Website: macys
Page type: customer-info-address
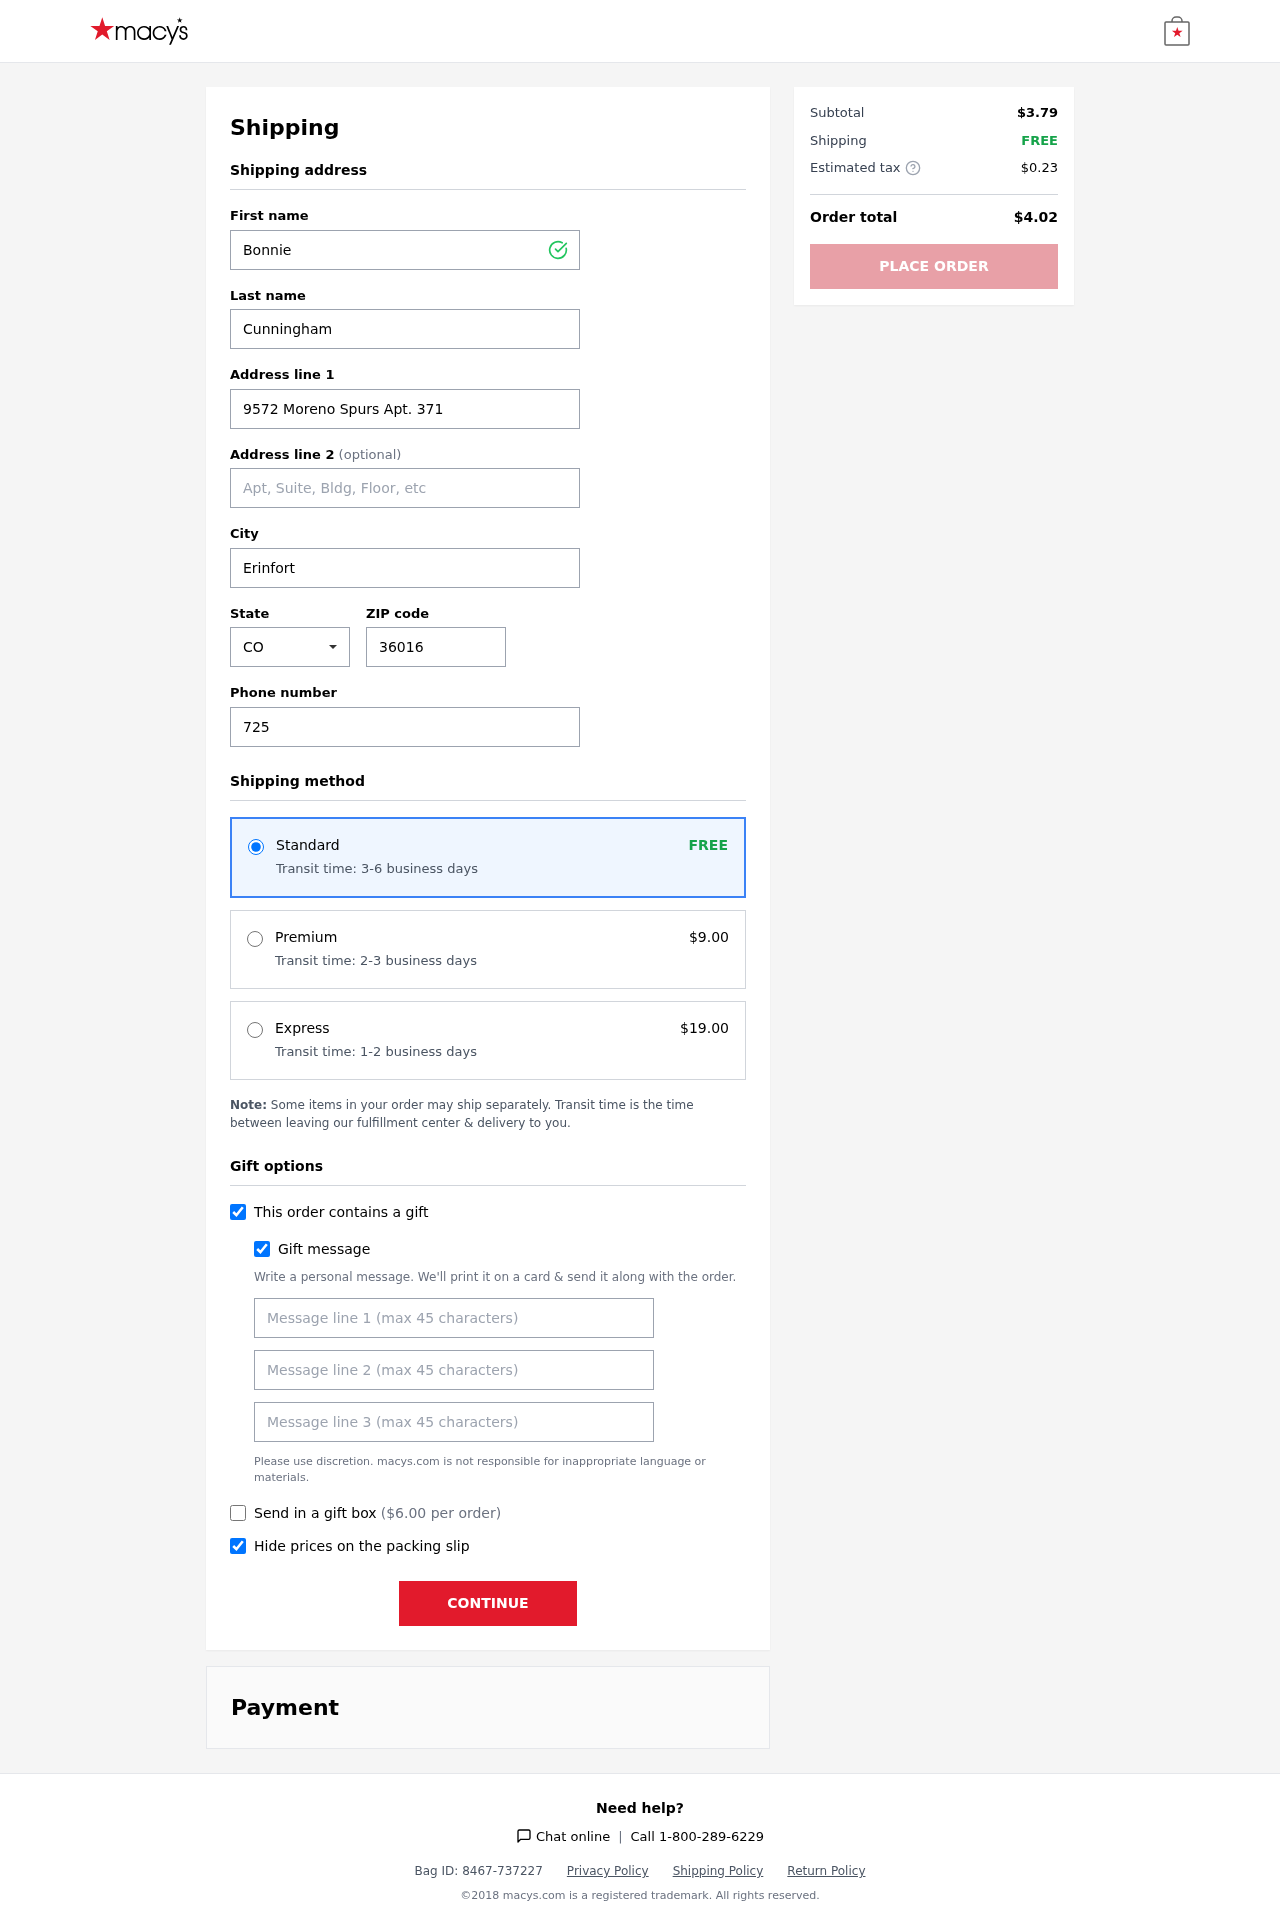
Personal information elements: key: PII_CITY
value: Erinfort
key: PII_FIRSTNAME
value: Bonnie
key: PII_GIFT_MESSAGE
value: Hey Maria, I thought these adorable little cookies would brighten your day and bring a sweet smile—just like you do for everyone around you! Enjoy the apple cinnamon goodness!  Bonnie
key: PII_LASTNAME
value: Cunningham
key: PII_PHONE
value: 7252413206
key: PII_POSTCODE
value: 36016
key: PII_STATE_ABBR
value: CO
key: PII_STREET
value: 9572 Moreno Spurs Apt. 371
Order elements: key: ORDER_SHIPPING_STANDARD
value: FREE
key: ORDER_SHIPPING_STANDARD_TIME
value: Transit time: 3-6 business days
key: ORDER_SHIPPING_PREMIUM
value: $9.00
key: ORDER_SHIPPING_PREMIUM_TIME
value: Transit time: 2-3 business days
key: ORDER_SHIPPING_EXPRESS
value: $19.00
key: ORDER_SHIPPING_EXPRESS_TIME
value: Transit time: 1-2 business days
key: ORDER_GIFT_BOX_FEE
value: $6.00
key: ORDER_SUBTOTAL
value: $3.79
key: ORDER_SHIPPING_COST
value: FREE
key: ORDER_TAX
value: $0.23
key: ORDER_TOTAL
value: $4.02